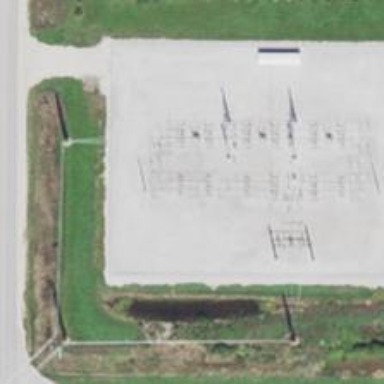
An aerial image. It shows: Switch for power supply.